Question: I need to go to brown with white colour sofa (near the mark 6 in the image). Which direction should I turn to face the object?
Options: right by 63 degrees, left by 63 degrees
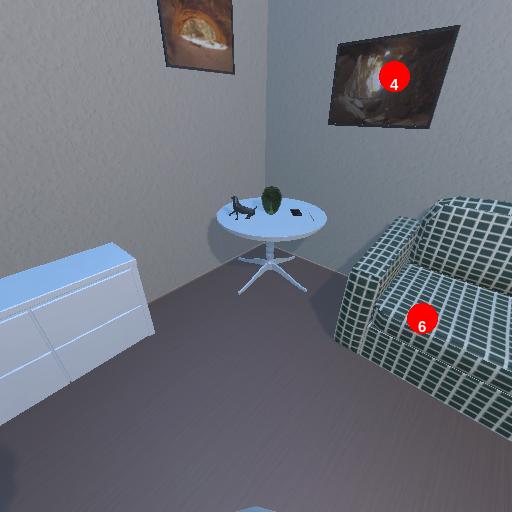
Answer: right by 63 degrees